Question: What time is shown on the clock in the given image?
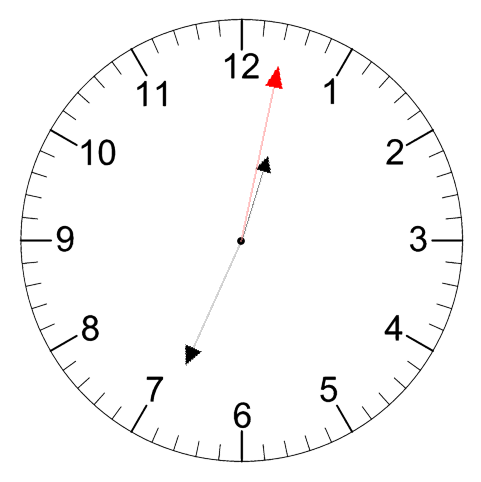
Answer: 12:34:02